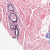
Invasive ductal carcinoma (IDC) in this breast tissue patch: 0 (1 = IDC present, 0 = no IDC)